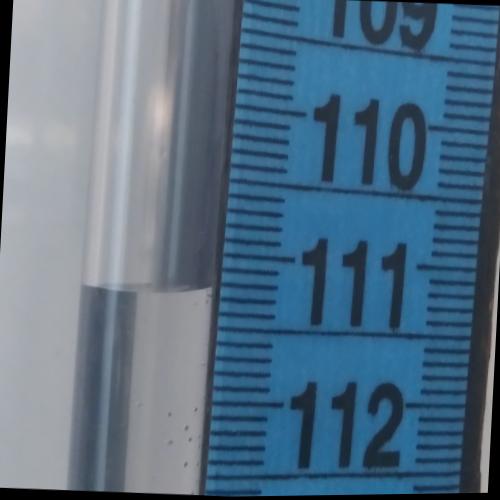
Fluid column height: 111.3 cm